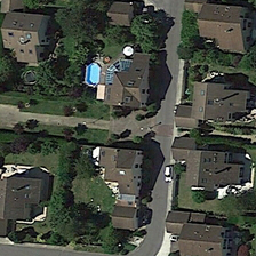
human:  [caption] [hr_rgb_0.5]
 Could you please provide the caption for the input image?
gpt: Swimming pool in the backyard

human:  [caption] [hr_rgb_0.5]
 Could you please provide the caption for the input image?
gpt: There is an open swimming pool at the back of the house.

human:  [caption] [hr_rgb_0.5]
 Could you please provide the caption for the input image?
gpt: There was a swimming pool behind the house.

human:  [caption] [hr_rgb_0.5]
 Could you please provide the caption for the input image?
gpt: There is an open swimming pool behind the house.

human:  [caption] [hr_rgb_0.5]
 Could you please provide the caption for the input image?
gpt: There is an open swimming pool at the back of the house.